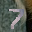
Label: 7